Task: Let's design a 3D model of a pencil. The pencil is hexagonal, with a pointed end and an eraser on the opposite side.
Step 5:
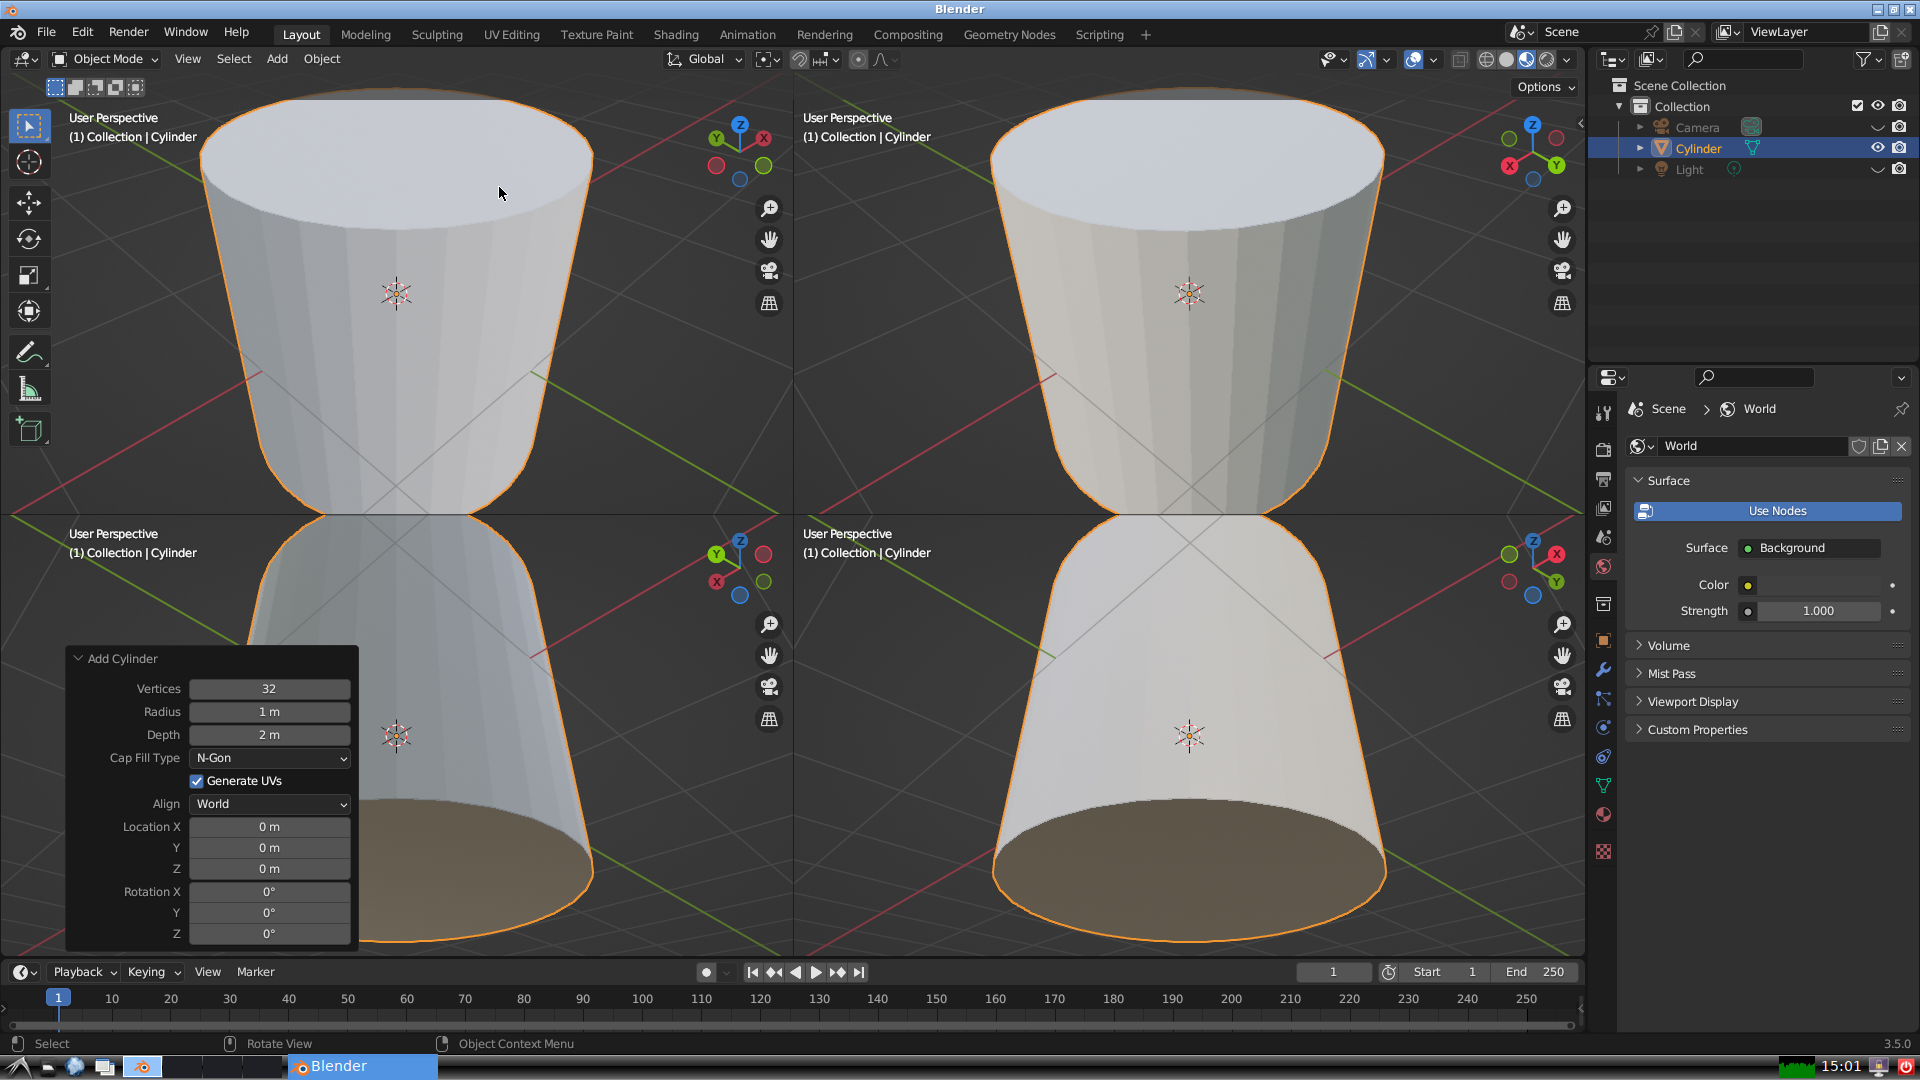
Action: {"mouse_move": [270, 689]}